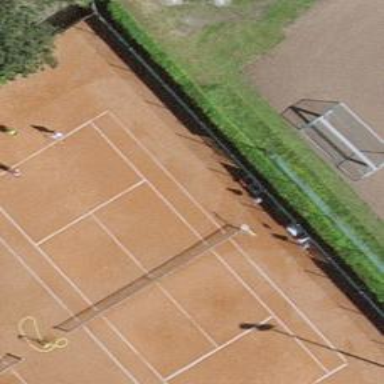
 located on pitch designated for leisure land."